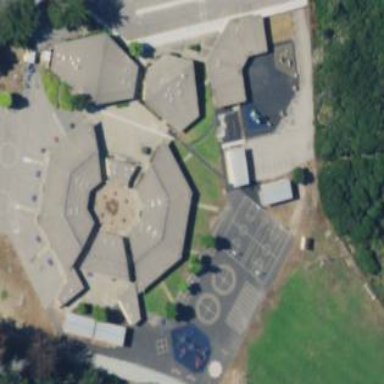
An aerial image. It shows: School.